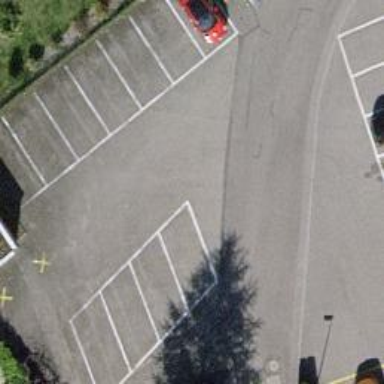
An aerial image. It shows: Parking aisle designated as service road.